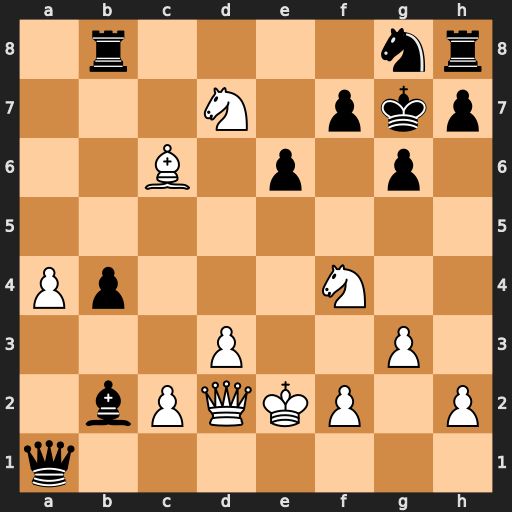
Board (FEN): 1r4nr/3N1pkp/2B1p1p1/8/Pp3N2/3P2P1/1bPQKP1P/q7
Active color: w
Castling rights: -
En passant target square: -
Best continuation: Nh5+ gxh5 Qg5#